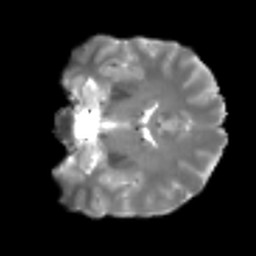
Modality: T2w
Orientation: coronal
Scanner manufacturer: siemens
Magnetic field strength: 3 T
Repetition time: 4 s
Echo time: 0.0594 s